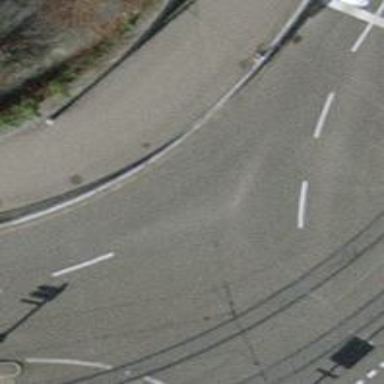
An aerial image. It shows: Secondary link road with asphalt surface.